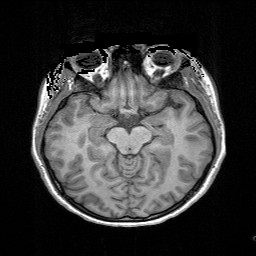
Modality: T1w
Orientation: coronal